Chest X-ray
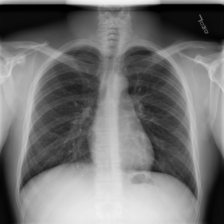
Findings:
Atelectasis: negative
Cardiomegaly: negative
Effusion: negative
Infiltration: negative
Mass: negative
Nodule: negative
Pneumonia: negative
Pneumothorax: negative
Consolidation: negative
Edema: negative
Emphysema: negative
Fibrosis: negative
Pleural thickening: negative
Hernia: negative